Question: Hi i have to make a simple graph using r, but I would like to make it look good, I am also having some trouble labeling my y axis, what I've written so far is this:
'''
anim <- c(1.72,1.6,1.7,1.74,1.8)
mirr <- c(.80,.95,1.13,1.17,1.26)
g_range <- range(0.8, anim, mirr)
plot(anim, type="o", col="blue", ylim=g_range, axes=FALSE, ann=FALSE)
axis(1, at=1:5, lab=c(".5", ".6", ".7", ".8", ".9"))
axis(2, las=2, at=0:g_range[2])
axis(2)
box()
lines(mirr, type="o", pch=22, lty=2, col="red")
title(main="corr vs dprime", col.main="forestgreen", font.main=4)
title(xlab="Correlation", col.lab="black", font.main=4)
title(ylab="dprime", col.lab="black", font.main=4)
legend(1, g_range[2], c("anim", "mirr"), cex=0.8,
col=c("blue","red"), pch=21:22, lty=1:2);
'''
which gives this graph:

I can't figure out how to make the graph area big enough to comfortably fit the legend in, and how to correctly label my y axis, I have no idea where the sideways 1 has come from? r newbie so any help would be great!
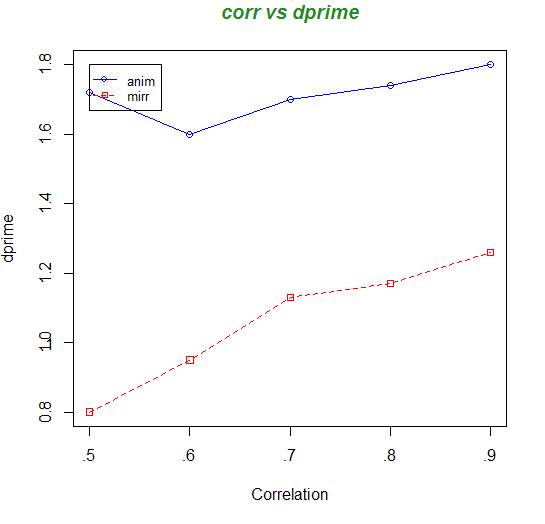
Answer: If you choose to stay with the 'base' plotting functions in R, you can address each of your concerns. The following response is simply meant to review and illustrate previous comments from this question and include other SO-related materials for additional assistance.
First, let's tackle the y-axis issue. As suggested in the original comments, you are currently calling the 'axis' command twice with respect to the y-axis. By identifying your desired y-axis limits early on, they can be easily applied with the 'ylim' argument.
'''
df<-data.frame(anim=c(1.72,1.6,1.7,1.74,1.8),mirr=c(.80,.95,1.13,1.17,1.26))
gmin<-min(df) #<---- ESTABLISH MIN Y-AXIS VALUE
gmax<-max(df) #<---- ESTABLISH MAX Y-AXIS VALUE
plot(df$anim,type="o",col="blue",ylim=c(gmin,gmax),axes=FALSE,ann=FALSE)
box()
axis(1,at=1:5,lab=seq(0.5,0.9,0.1))
axis(2,seq(gmin,gmax,0.2),las=2)
lines(df$mirr,type="o",pch=22,lty=2,col="red")
title(main="corr vs dprime",col.main="forestgreen",font.main=4)
title(xlab="Correlation",col.lab="black",font.main=4)
title(ylab="dprime",col.lab="black",font.main=4)
'''

Second, the legend can be placed either within the plotting area or placed outside. As suggested in the original comments, type in '?legend' and review the 'x, y' arguments for positioning your legend. This would likely be your best approach since your range of x and y values are small, which would allow for easy legend placement. Although less specific, you can also use keywords to specify the legend's position ('?legend' under Details) such as "bottomright", "bottom", "bottomleft", "left", "topleft", "top", "topright", "right" and "center". For instance:
'''
legend('bottomright', c("anim", "mirr"), cex=0.8,col=c("blue","red"), pch=21:22, lty=1:2)
'''

where adjusting arguments, such as 'x.intersp', 'y.intersp', and 'cex', will allow you to change the legend's shape and relative size.
Additionally, you can create your legend outside of the plotting area as shown by the previous answer using 'ggplot2'. Several options are recommended in the following SO answer: <URL>. The most popular methods take advantage of the 'xpd' argument in 'par' followed by the 'x, y' or 'inset' arguments from 'legend'.
Without adjusting margins about the plotting area, you can simply select x and y parameters so the legend is placed properly while not overlapping other items. For instance:
'''
par(xpd=TRUE)
legend(4.5,2.1,c('anim','mirr'),cex=0.8,col=c('blue','red'),pch=21:22,lty=1:2)
'''

where the box about the legend can be controlled using the 'bty' argument in 'legend'.
If you would prefer your legend more like the previous answer, you will need to review the 'mai', 'mar', and 'oma' arguments in 'par' so that the legend is properly displayed (<URL>. Once configured, you can then specify your legend's position outside of the plot area using 'inset' argument in 'legend':
'''
par(oma=c(0,0,0,1),mar=c(5.1,4.1, 4.1, 5.1),xpd=T)
plot(df$anim,type="o",col="blue",ylim=c(gmin,gmax),axes=FALSE,ann=FALSE)
box()
axis(1,at=1:5,lab=seq(0.5,0.9,0.1))
axis(2,seq(gmin,gmax,0.2),las=2)
lines(df$mirr,type="o",pch=22,lty=2,col="red")
title(main="corr vs dprime",col.main="forestgreen",font.main=4)
title(xlab="Correlation",col.lab="black",font.main=4)
title(ylab="dprime",col.lab="black",font.main=4)
legend('right',inset=c(-0.4,0),c('anim','mirr'),cex=0.8,col=c('blue','red'),pch=21:22,lty=1:2)
'''

Alongside other answers, I hope this small review helps your current situation and demonstrates R's flexibility using 'base' and other plotting functions. Credit goes to previous users and their comments along with the other SO answers.